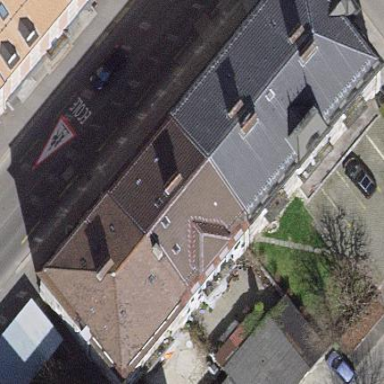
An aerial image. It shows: Charming apartments building with mansard roof design.